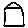
Label: house